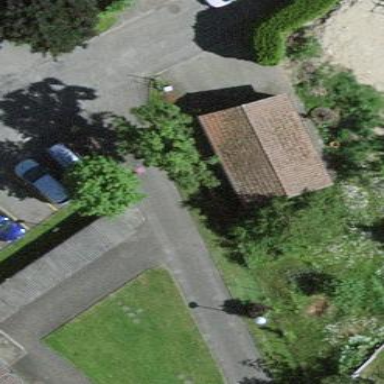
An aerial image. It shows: Garage building.